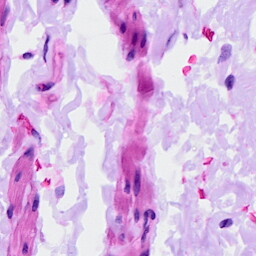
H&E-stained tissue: Ovarian